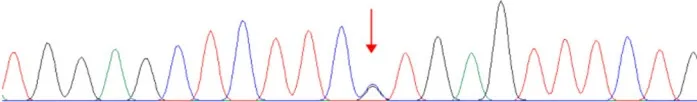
Exome sequencing revealed a point mutation (amino acid change) on the RYR1 gene: c.12700G>C(p. Val4234Leu).
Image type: chart (chart)